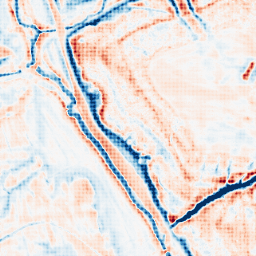
Category: edge_preserving
Decomposition family: bilateral
Decomposition parameters: d: 21
sigma_color: 100
sigma_space: 25
Upsampling method: sinc_hamming
Upsampling parameters: scale: 8
kernel_size: 8
Upsampling scale: 8